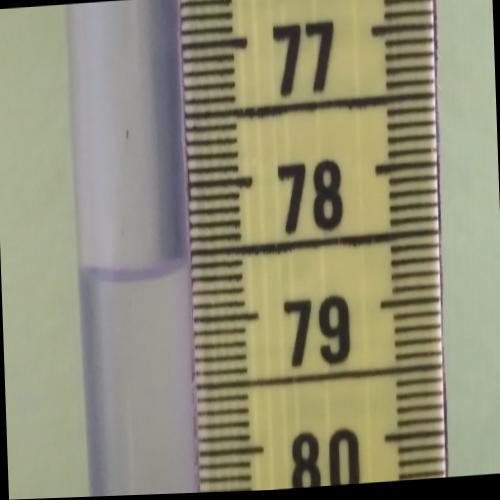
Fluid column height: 78.6 cm